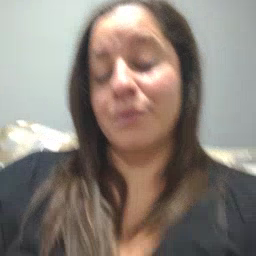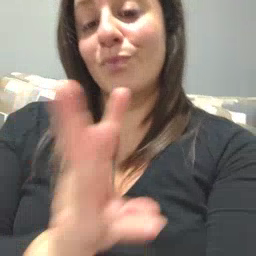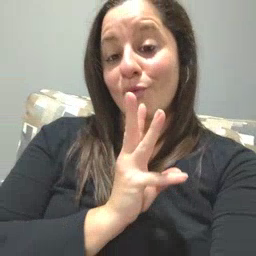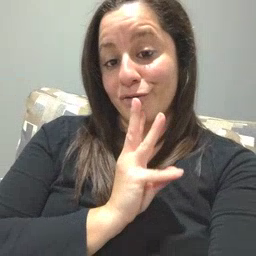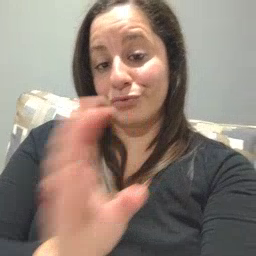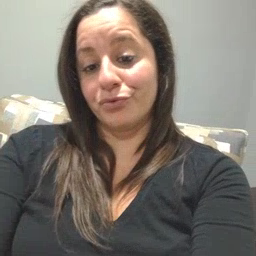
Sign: water